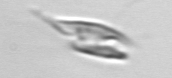
Label: Chrysochromulina_lanceolata